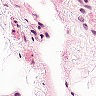
Metastatic tissue present: no